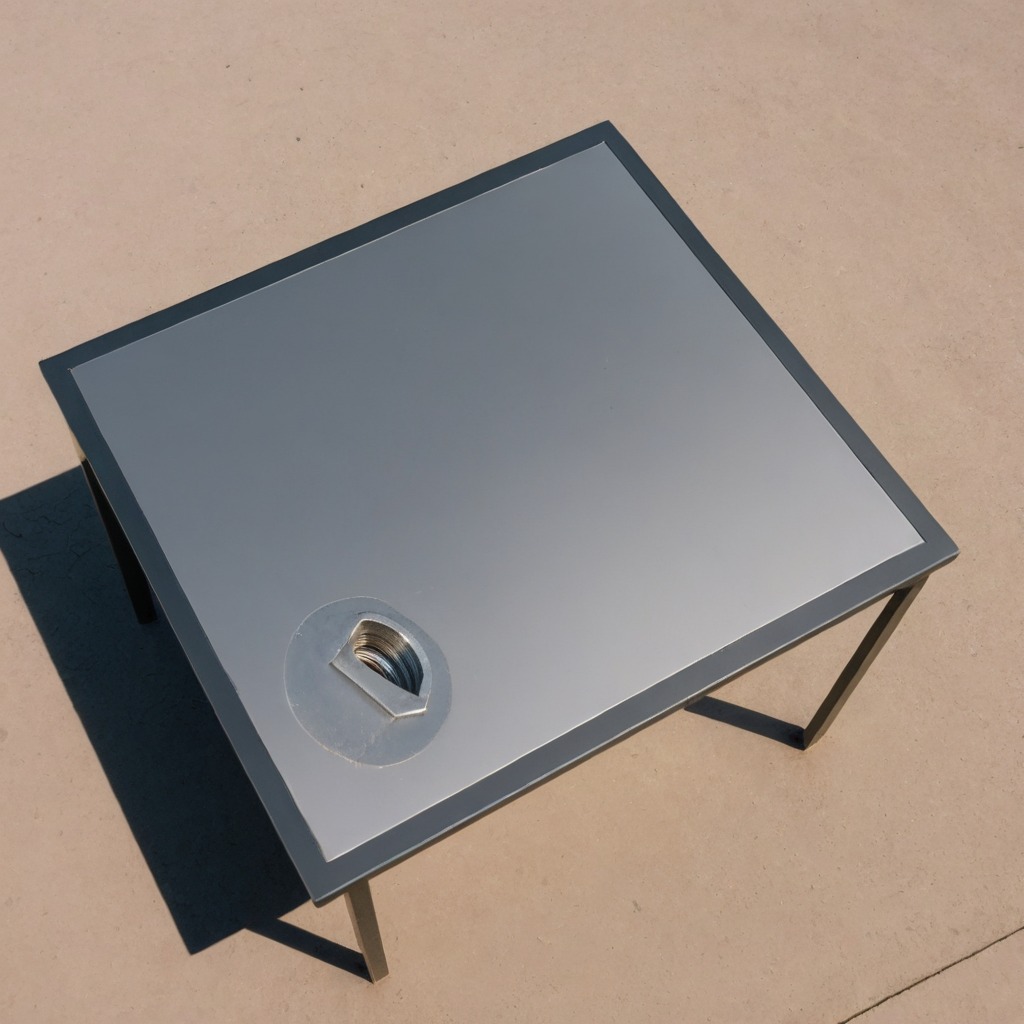
A metal nut is lying on the table.